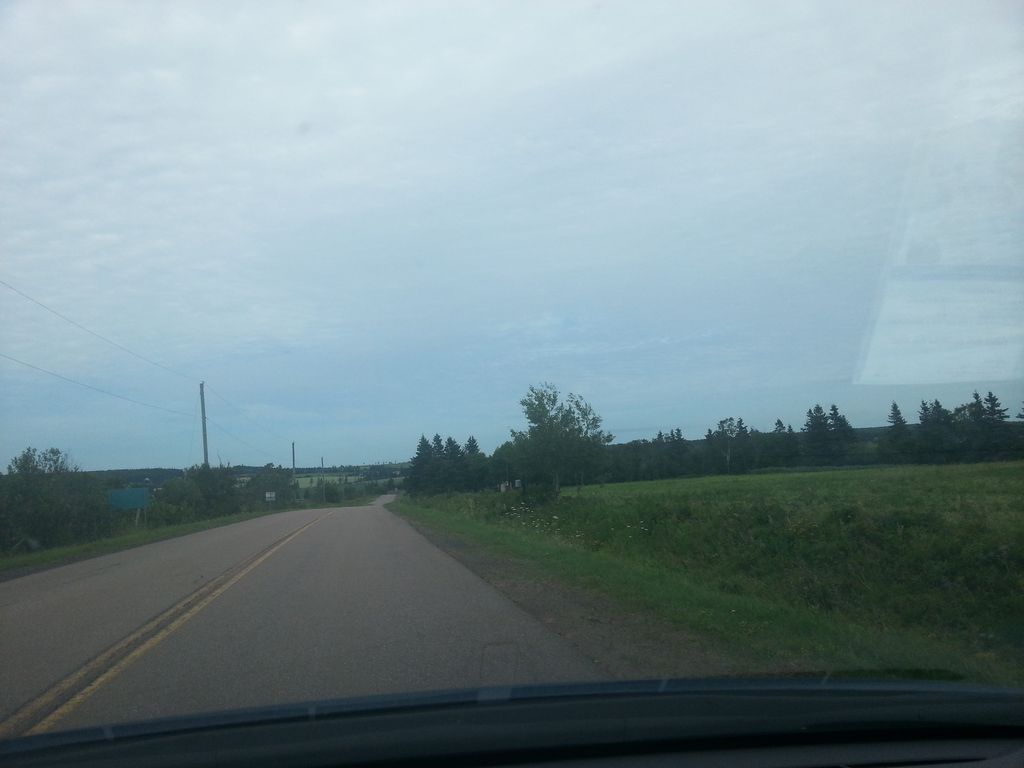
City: charlottetown